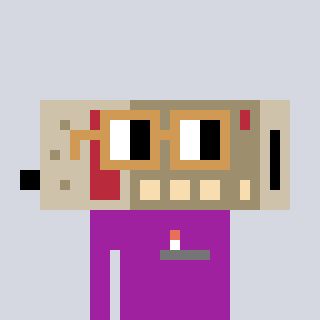
a pixel art character with square brown glasses, a cordless phone-shaped head and a magenta-colored body on a cool background